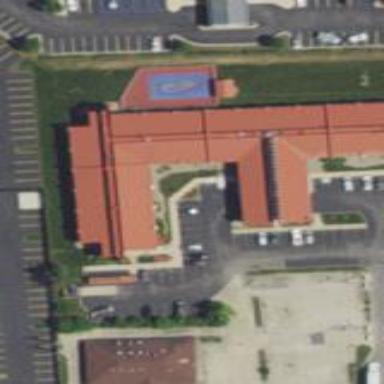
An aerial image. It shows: Hotel building.